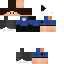
A male human skin with medium skin, wearing brown long hair dressed in a blue tshirt and black pants, featuring a closed mouth.